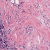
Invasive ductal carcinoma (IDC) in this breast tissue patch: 1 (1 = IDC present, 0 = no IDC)